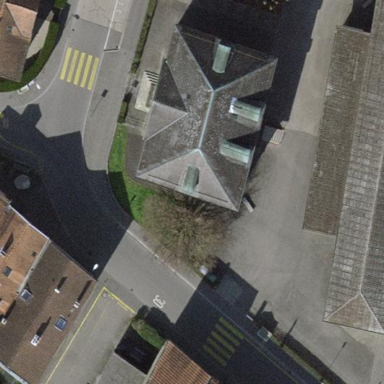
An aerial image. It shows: School building with pyramidal-shaped roof.